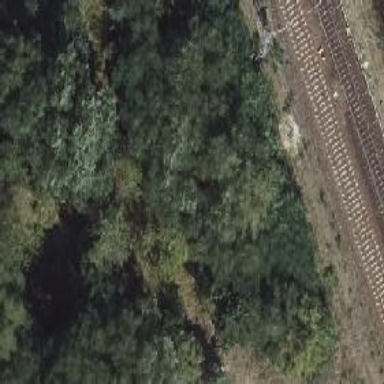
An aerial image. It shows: Abandoned railway with historical significance.